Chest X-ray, AP view. Patient: 47 years old, sex F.
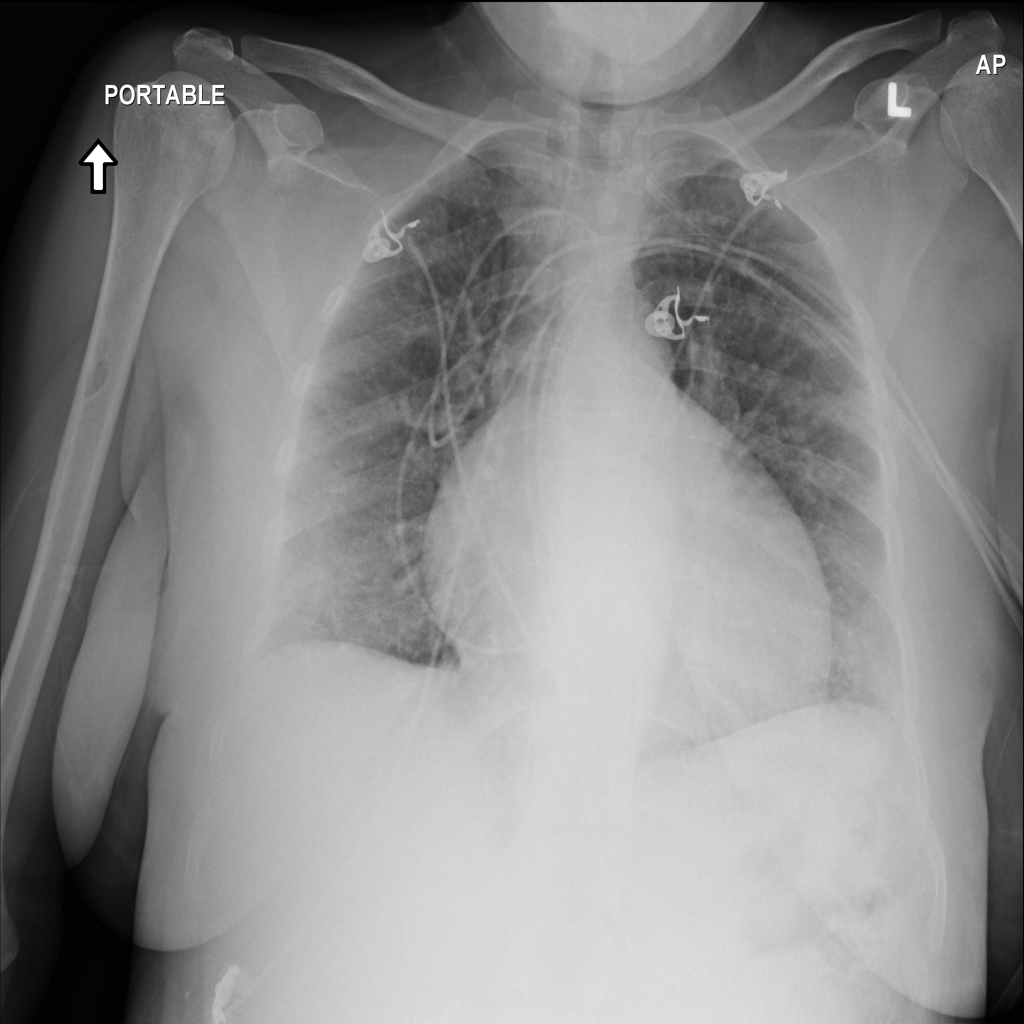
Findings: Effusion